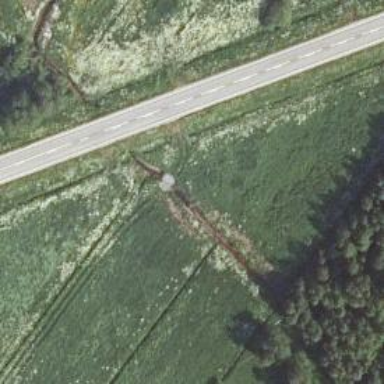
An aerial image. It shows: Culvert tunnel.